Question: Export 'QTableWidget's Data populated by the user to the db file. (the db file doesn't exist so SQLITE3 will create it' in the cited Directory.)
Here's the code I used :
'''
self.CreateDatasetButton.connect(self.createDS)
def CreateDS(self):
self.proceed = QtWidgets.QMessageBox.question(
self,
'Information',
'Have you Verified your Data?',
QtWidgets.QMessageBox.Yes|QtWidgets.QMessageBox.No, QtWidgets.QMessageBox.No)
if self.proceed == QtWidgets.QMessageBox.Yes:
self.showDialog()
else:
pass
def showDialog(self):
self.text, ok = QtWidgets.QInputDialog.getText(self, 'Almost Done !',
'
name your file :')
if ok:
self.Createdb()
def Createdb(self):
conn = sqlite3.connect('__Datasets__/%s.db' %(self.text))
# problema here
conn.close()
self.app_statusbar.showMessage('%s is created' %(self.text()))
'''

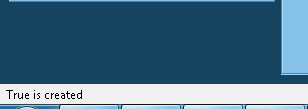
Answer: Using pandas the task is simple, the solution is to convert the QTableWidget to a dataframe and then export it:
'''
import sqlite3
import pandas as pd
from PyQt5 import QtWidgets
class Widget(QtWidgets.QWidget):
def __init__(self, parent=None):
super(Widget, self).__init__(parent)
self.table_widget = QtWidgets.QTableWidget()
self.create_data()
button = QtWidgets.QPushButton("Export")
button.clicked.connect(self.on_clicked)
lay = QtWidgets.QVBoxLayout(self)
lay.addWidget(self.table_widget)
lay.addWidget(button)
def create_data(self):
self.table_widget.setColumnCount(4)
self.table_widget.setRowCount(10)
self.table_widget.setHorizontalHeaderLabels(["A", "B", "C", "D"])
import random
for i in range(self.table_widget.rowCount()):
for j in range(self.table_widget.columnCount()):
it = QtWidgets.QTableWidgetItem(str(random.randint(0, 100)))
self.table_widget.setItem(i, j, it)
def on_clicked(self):
proceed = QtWidgets.QMessageBox.question(self,
'Information',
'Have you Verified your Data?',
QtWidgets.QMessageBox.Yes|QtWidgets.QMessageBox.No, QtWidgets.QMessageBox.No)
if proceed != QtWidgets.QMessageBox.Yes:
return
filename, ok = QtWidgets.QInputDialog.getText(self, 'Almost Done !', 'name your file :')
if ok:
self.saveToDb(filename, "table_name")
def saveToDb(self, db_filename, tablename):
d = {}
for i in range(self.table_widget.columnCount()):
l = []
for j in range(self.table_widget.rowCount()):
it = self.table_widget.item(j, i)
l.append(it.text() if it is not None else "")
h_item = self.table_widget.horizontalHeaderItem(i)
n_column = str(i) if h_item is None else h_item.text()
d[n_column] = l
df = pd.DataFrame(data=d)
engine = sqlite3.connect(db_filename)
df.to_sql(tablename, con=engine)
if __name__ == '__main__':
import sys
app = QtWidgets.QApplication(sys.argv)
w = Widget()
w.show()
sys.exit(app.exec_())
'''